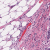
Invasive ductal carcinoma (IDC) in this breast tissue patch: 1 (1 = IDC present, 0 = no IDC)